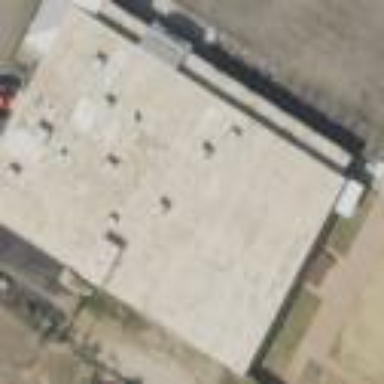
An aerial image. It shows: Building with bowling alley inside.